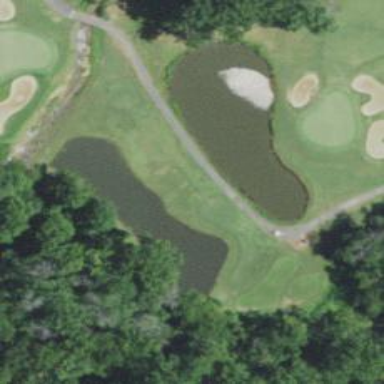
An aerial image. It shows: Path used for both walking and golf.